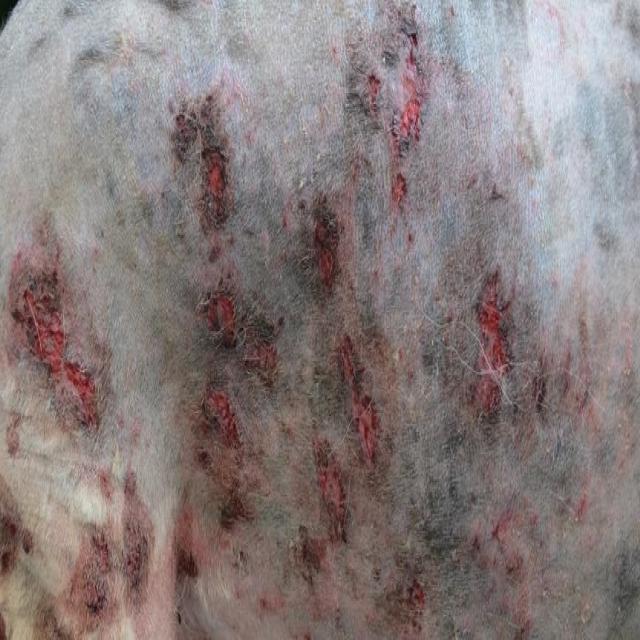
Canine dermatitis — inflammation of the skin presenting with erythema, pruritus, papules, and excoriation. May be allergic, contact, or atopic in origin.